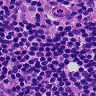
Metastatic tissue present: no